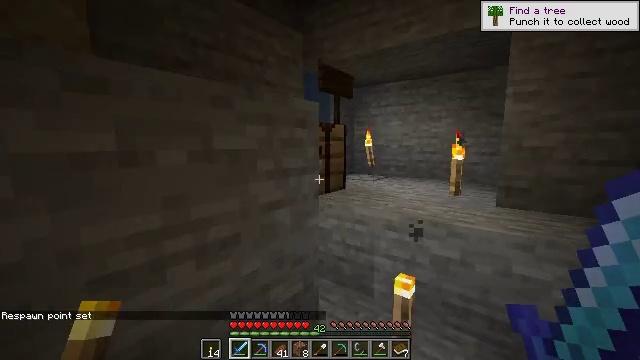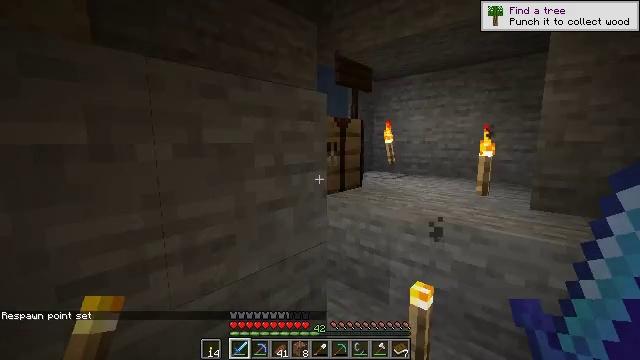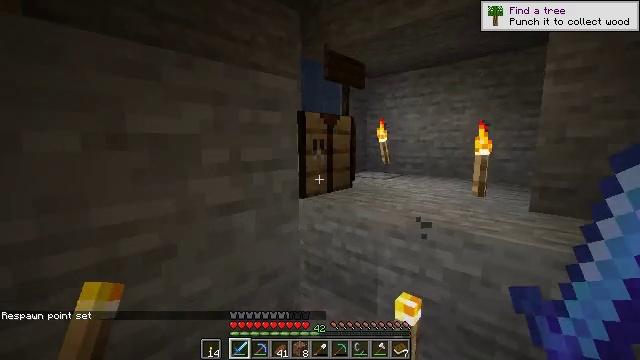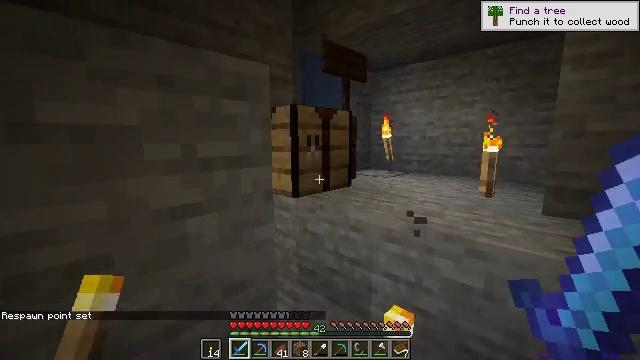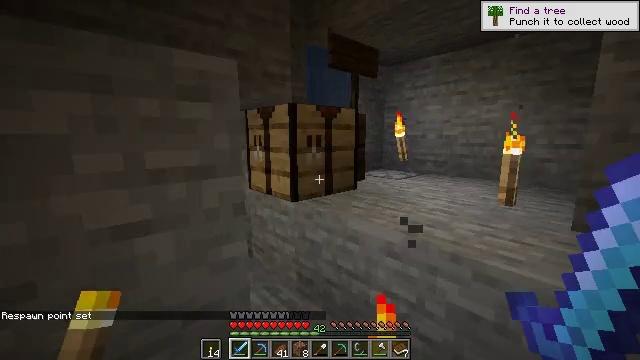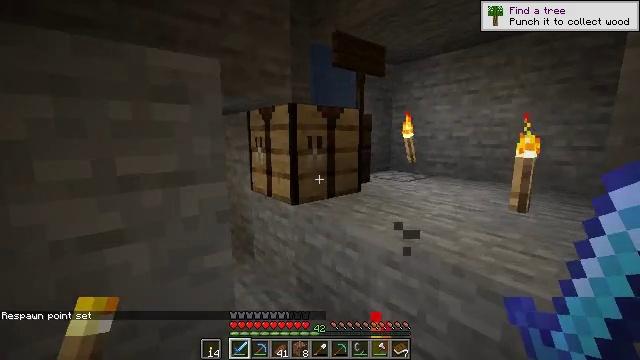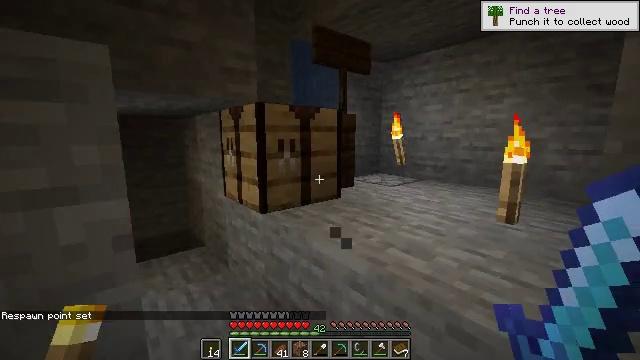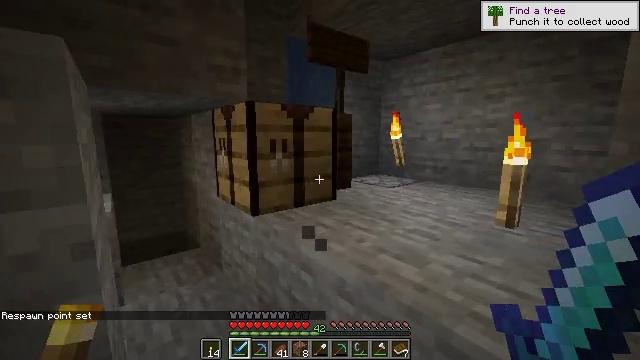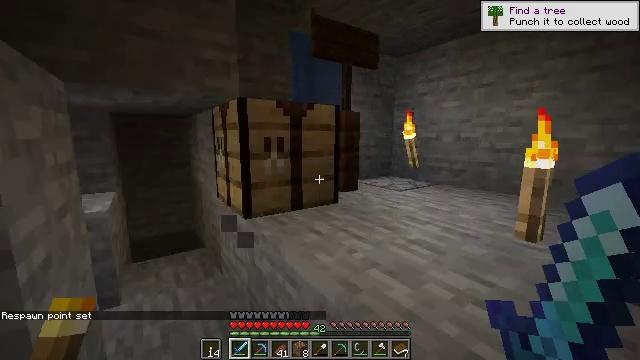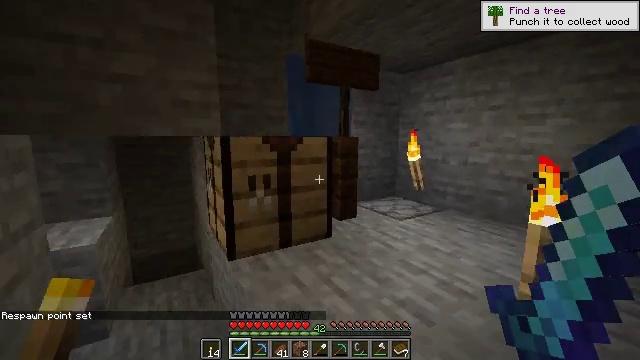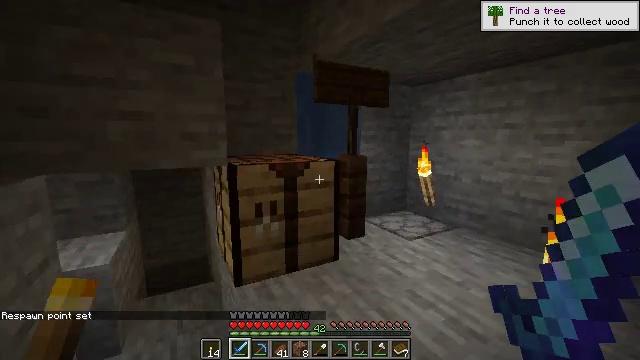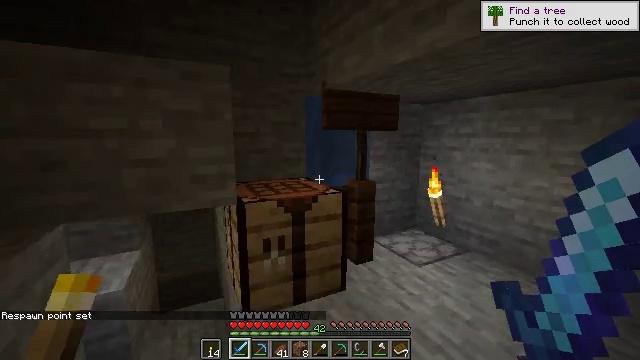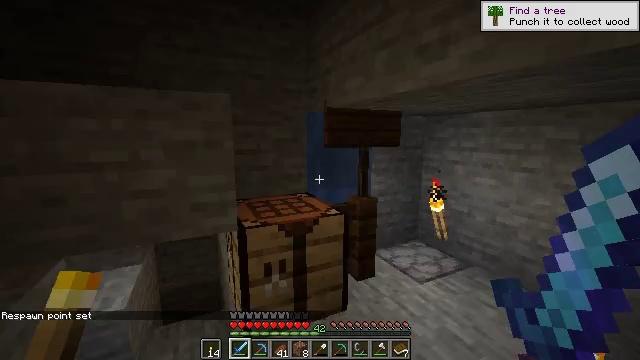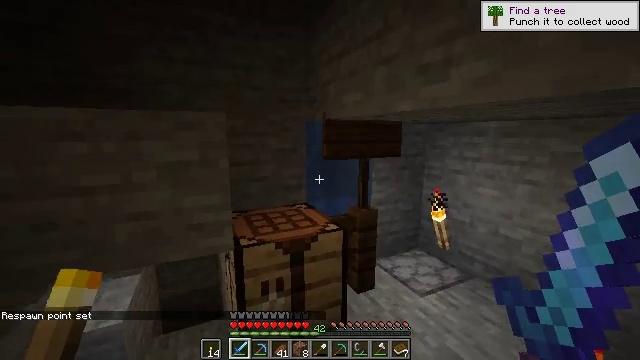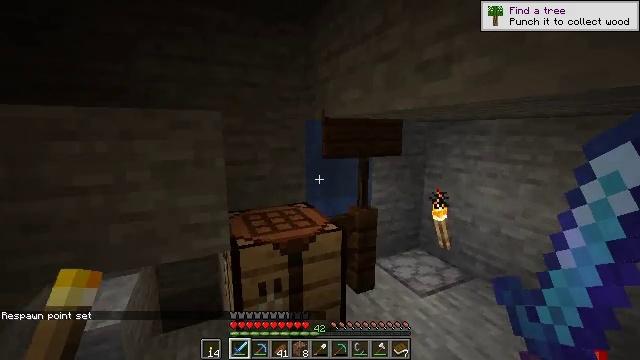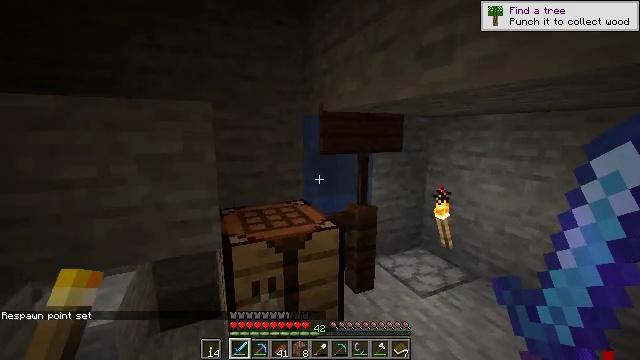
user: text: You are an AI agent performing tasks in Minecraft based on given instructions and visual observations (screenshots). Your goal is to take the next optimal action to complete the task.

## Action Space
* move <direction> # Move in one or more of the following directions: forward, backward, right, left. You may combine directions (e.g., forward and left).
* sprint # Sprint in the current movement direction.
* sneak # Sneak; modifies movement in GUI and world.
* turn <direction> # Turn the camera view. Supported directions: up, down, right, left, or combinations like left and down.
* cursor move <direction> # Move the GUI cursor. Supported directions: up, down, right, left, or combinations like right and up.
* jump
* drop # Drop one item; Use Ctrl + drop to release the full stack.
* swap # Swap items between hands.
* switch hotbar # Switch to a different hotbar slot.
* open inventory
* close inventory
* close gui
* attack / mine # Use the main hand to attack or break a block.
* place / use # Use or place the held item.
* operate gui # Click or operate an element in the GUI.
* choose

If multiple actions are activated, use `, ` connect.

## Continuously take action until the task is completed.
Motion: motion action
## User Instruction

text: Turn sandstone into smooth sandstone at the crafting table.
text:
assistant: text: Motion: move forward and move right, turn left
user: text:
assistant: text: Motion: move forward and move right
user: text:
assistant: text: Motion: move forward and move right, turn left
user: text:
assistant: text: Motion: move forward and move right, turn left
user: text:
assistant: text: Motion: move forward and move right, turn left
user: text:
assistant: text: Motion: move forward and move right
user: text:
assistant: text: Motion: move forward and move right
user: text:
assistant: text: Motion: move forward and move right, turn left
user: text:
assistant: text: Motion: move forward and move right, turn left, jump
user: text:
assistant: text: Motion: move forward and move right, turn left, jump
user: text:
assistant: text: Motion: move forward and move right, turn left, jump
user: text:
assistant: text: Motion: move forward and move right, jump
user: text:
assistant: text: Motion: move forward and move right
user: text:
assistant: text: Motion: move forward and move right
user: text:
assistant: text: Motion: move forward and move right
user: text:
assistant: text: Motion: move forward and move right
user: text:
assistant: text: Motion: move forward and move right
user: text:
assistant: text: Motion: move forward and move right
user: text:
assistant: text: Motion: move forward and move right, turn left
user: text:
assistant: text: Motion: move forward and move right, turn left
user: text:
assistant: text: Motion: move forward and move right
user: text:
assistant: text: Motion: move forward and move right
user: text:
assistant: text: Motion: move forward, turn left
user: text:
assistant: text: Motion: move forward, turn left
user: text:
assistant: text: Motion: move forward, turn left and down
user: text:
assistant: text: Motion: move forward, turn left and down
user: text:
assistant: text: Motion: move forward, turn down
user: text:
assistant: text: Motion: move forward and move right, turn right and down
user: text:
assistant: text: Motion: move forward and move right, turn right and down
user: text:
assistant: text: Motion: move forward and move right, turn left and down